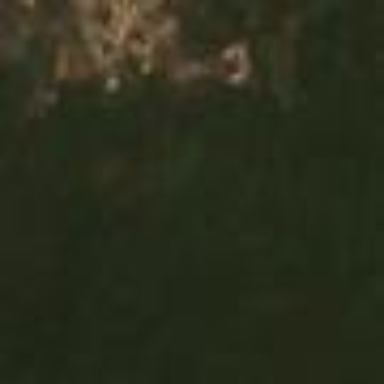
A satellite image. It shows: Farmland area with rubber trees.